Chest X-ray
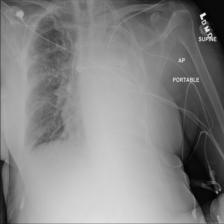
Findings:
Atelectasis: negative
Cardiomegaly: negative
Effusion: negative
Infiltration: positive
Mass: negative
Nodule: negative
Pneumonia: negative
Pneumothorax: negative
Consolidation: negative
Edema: negative
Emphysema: negative
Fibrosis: negative
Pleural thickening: negative
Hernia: negative